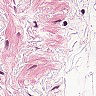
Metastatic tissue present: no